Field crop: maize
Growth stage: 2
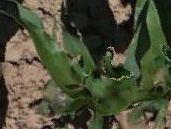
Species: maize